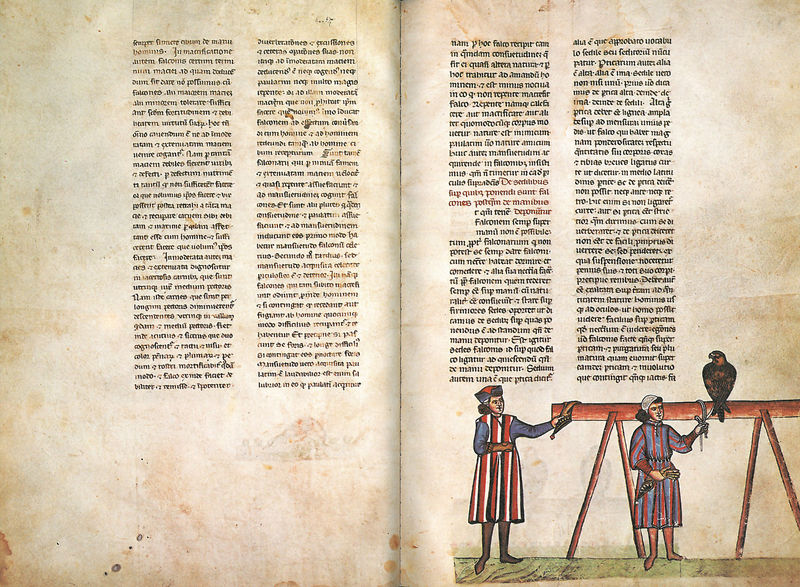
Titel: Falkenbuch Friedrichs des II.; De arte venandi cum avibus
Institution: Rom, Biblioteca Vaticana
Schlagwörter: adler, blau, falke, mann, umhang, vogel, grün, sitzen, braun, kleid, männer, schwarz, dame, gras, rasen, rot, tuch, wiese, mütze, arm, halten, mensch, stamm, vögel, mantel, schrift, liebe, zwei, mast, spalten, training, friedrich, gestreift, balken, vier, stütze, gerüst, buch, seite, illustration, text, ritter, jagd, arabisch, seiten, beute, verliebt, falkenjagd, stange, buchseiten, handschrift, latein, buchmalerei, falkner, doppelseite, manuskript, falken, jagdvogel, +, greiffogel, jagdbuch, debuch